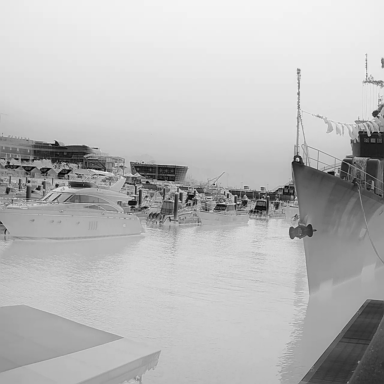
There are four canoes in the infrared image.